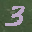
Label: 3